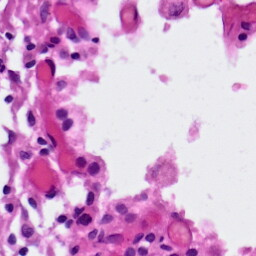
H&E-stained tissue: Lung